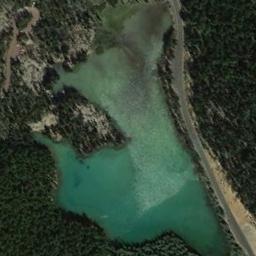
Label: lake